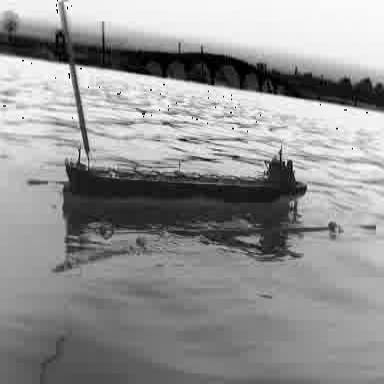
There is a liner in the infrared image.